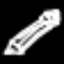
Label: pencil